Field crop: tomato
Growth stage: 2
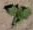
Species: solanum